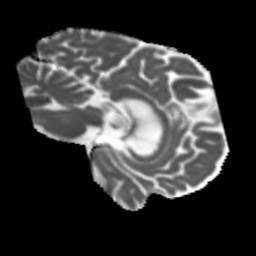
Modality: MD
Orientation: sagittal
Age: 71
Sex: male
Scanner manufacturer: siemens
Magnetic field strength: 3 T
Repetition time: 5.47 s
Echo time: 0.0854 s